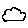
Label: cloud